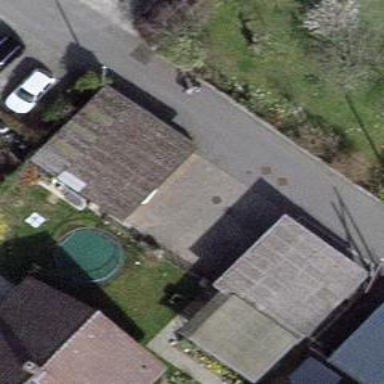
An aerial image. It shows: View of roof of building.